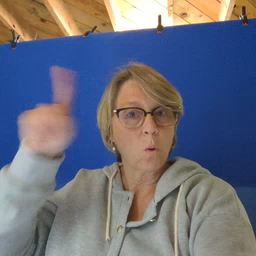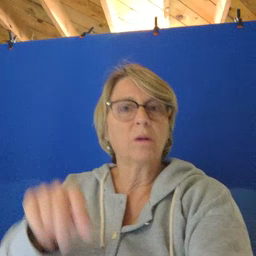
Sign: for